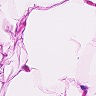
Metastatic tissue present: no